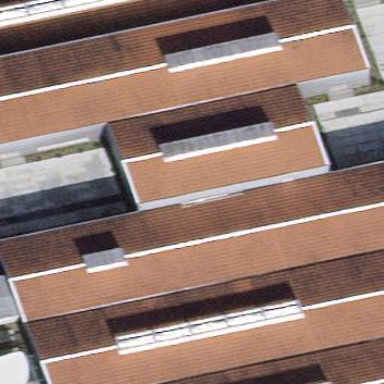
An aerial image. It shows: Building with gabled roof.